Question:
How to select row for each Code with minimum date?
The result should be ..
1. HS00001 2014-01-10
2. HS00002 2014-03-10
3. HS00003 2014-08-20
P.S. This is neither H.W. nor Assignment. I am just trying to create a template in wordpress using php and mysql database.
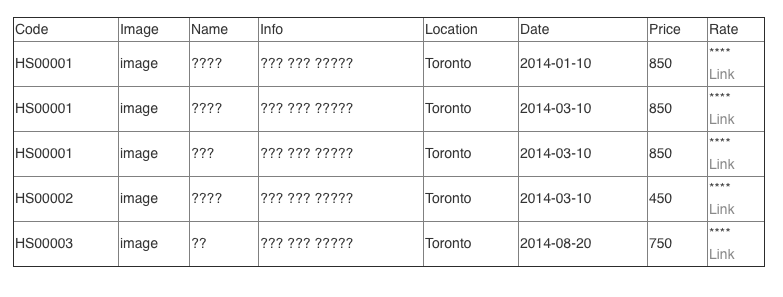
Answer: After reading the revised question... I think this is what you want:
'''
SELECT *
FROM House as H
WHERE date = (
SELECT MIN(date)
FROM House
WHERE H.code = code
)
GROUP BY code
'''
The 'GROUP BY code' makes sure that even if there are multiple entries with the same 'MIN(date)' then only one will be selected. Which one is selected, however, is random unless you add more stuff into that subquery to filter it more.